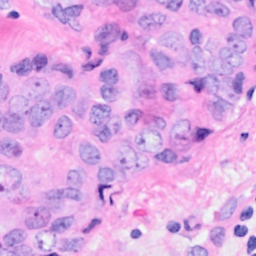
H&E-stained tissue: Breast